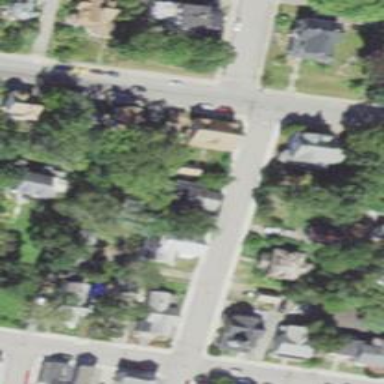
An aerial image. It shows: Residential driveway designated as service road.